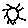
Label: sun